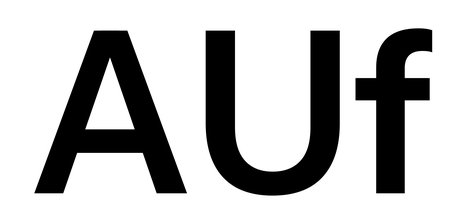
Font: InstrumentSans_SemiBold